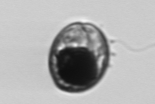
Label: Proterythropsis